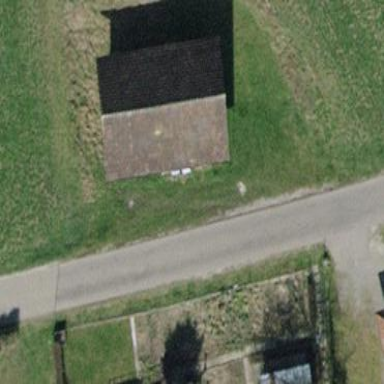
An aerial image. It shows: Shed.